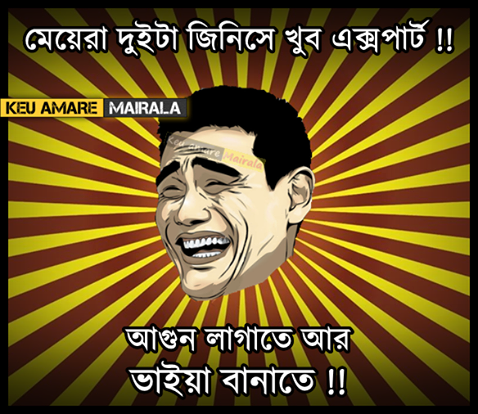
Caption: মেয়েরা দুইটা জিনিসে খুব এক্সপার্ট!! আগুন লাগাতে আর ভাইয়া বানাতে!!
Label: hate